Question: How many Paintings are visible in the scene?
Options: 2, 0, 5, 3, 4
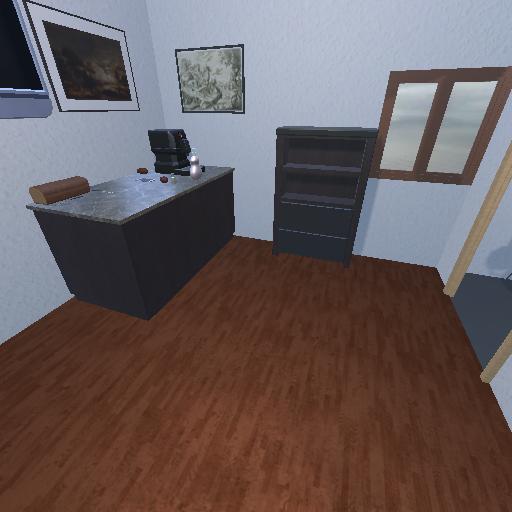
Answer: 2